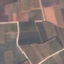
Label: PermanentCrop